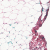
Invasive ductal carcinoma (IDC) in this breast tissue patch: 0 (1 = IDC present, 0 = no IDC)